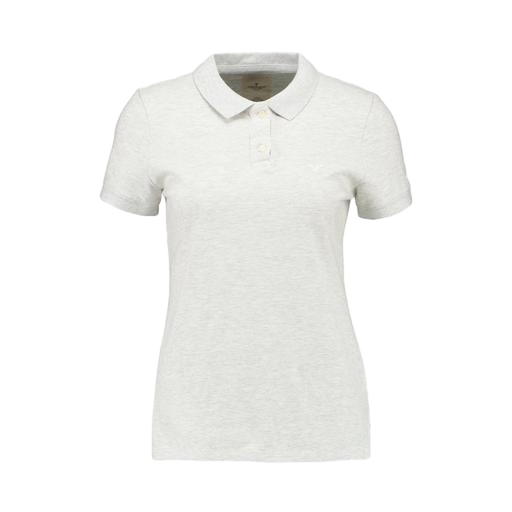
skinny-fit polo shirt, gray women's julie polo shirt, skinny-fit stretch polo shirt, white background